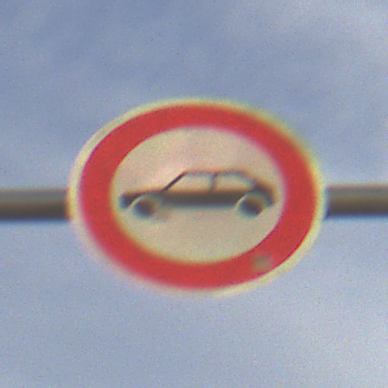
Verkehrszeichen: VerbotPersonenkraftwagen
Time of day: SunriseSunset
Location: Outdoor (Nature)
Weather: PartlyCloudy
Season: Summer
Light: Natural